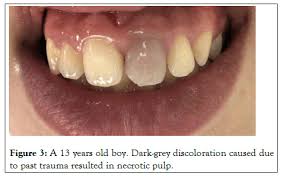
Condition: Tooth Discoloration